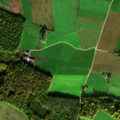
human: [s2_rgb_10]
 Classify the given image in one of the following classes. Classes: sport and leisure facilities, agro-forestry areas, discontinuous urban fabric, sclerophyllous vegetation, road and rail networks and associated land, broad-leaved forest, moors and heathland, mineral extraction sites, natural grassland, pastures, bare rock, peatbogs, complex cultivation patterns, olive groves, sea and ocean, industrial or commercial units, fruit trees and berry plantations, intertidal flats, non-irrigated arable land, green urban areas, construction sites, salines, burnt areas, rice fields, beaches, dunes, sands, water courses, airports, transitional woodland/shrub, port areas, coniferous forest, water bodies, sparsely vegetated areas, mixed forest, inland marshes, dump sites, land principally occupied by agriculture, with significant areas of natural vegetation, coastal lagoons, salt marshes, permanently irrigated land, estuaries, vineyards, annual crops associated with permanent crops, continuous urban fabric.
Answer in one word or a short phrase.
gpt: non-irrigated arable land, pastures, complex cultivation patterns, broad-leaved forest